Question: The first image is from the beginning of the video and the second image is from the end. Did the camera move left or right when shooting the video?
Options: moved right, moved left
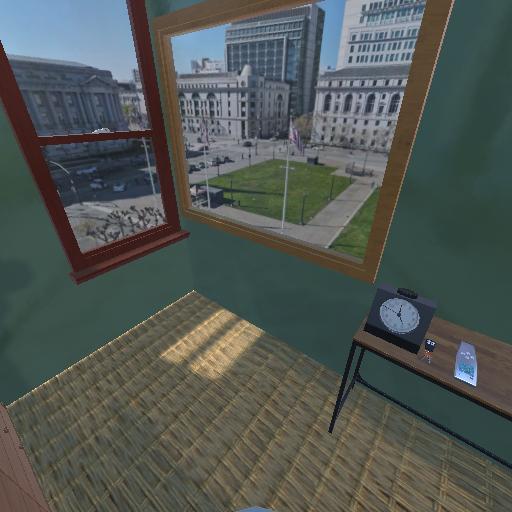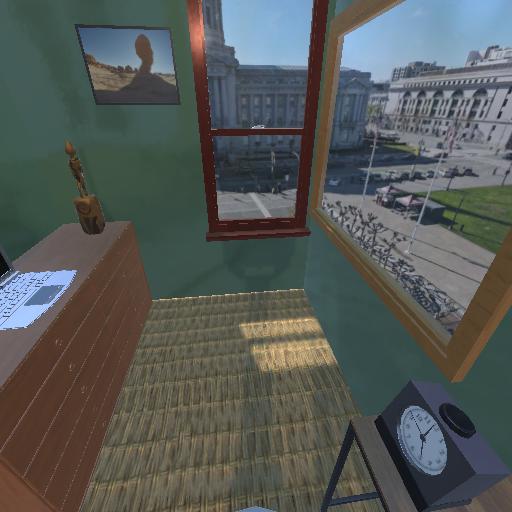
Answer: moved right